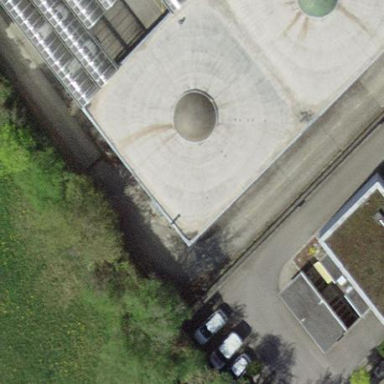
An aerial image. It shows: Building with dome-shaped roof.